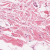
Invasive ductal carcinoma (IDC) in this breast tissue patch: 0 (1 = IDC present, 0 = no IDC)